Interaction volume radius: 5 \u00c5
Interaction volume height: 35 \u00c5
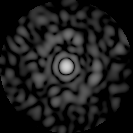
Disorder parameter: 0.8465